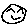
Label: smiley face